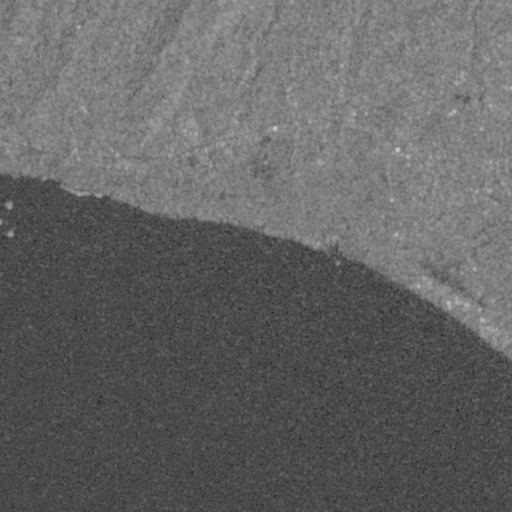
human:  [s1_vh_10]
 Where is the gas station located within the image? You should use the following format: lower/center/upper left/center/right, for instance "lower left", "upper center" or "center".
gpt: The gas station is located in the upper left of the image.
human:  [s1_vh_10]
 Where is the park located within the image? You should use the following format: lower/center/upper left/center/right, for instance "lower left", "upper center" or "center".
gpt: The park is located in the upper right of the image.
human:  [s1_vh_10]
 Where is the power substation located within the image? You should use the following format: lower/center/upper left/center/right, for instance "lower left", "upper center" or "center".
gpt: The power substation is located in the upper center of the image.
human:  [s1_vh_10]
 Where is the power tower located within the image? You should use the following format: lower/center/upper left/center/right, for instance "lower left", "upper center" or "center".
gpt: The power tower is located in the upper right of the image.
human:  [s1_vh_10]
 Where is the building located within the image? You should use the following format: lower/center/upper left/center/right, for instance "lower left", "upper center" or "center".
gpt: There is no building in the image.

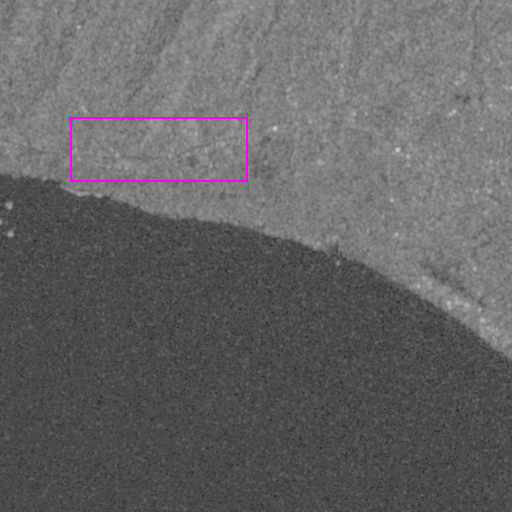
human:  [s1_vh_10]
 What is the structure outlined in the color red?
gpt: There is no red outline.
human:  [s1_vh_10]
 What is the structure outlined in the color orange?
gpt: There is no structure outlined in orange.